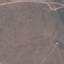
Label: HerbaceousVegetation